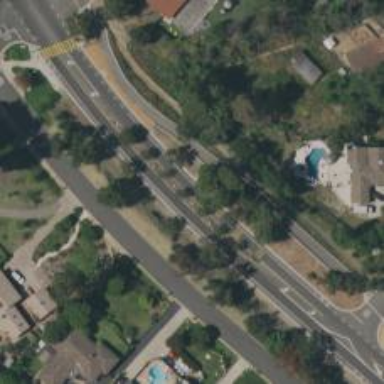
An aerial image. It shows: Primary road with asphalt surface.